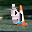
Label: 6